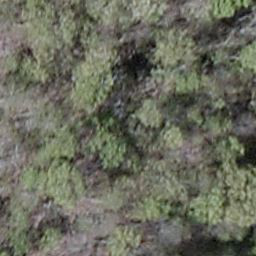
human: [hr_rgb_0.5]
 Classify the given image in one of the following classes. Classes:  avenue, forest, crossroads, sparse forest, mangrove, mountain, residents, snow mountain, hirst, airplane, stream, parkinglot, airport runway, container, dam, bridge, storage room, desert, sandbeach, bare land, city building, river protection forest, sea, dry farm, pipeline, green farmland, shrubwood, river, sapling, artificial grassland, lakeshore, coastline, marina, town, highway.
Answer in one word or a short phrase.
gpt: shrubwood